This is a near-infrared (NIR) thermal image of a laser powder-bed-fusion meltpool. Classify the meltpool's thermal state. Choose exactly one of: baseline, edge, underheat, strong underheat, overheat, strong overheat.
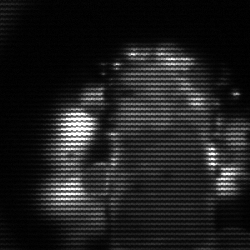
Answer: strong underheat